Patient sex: M
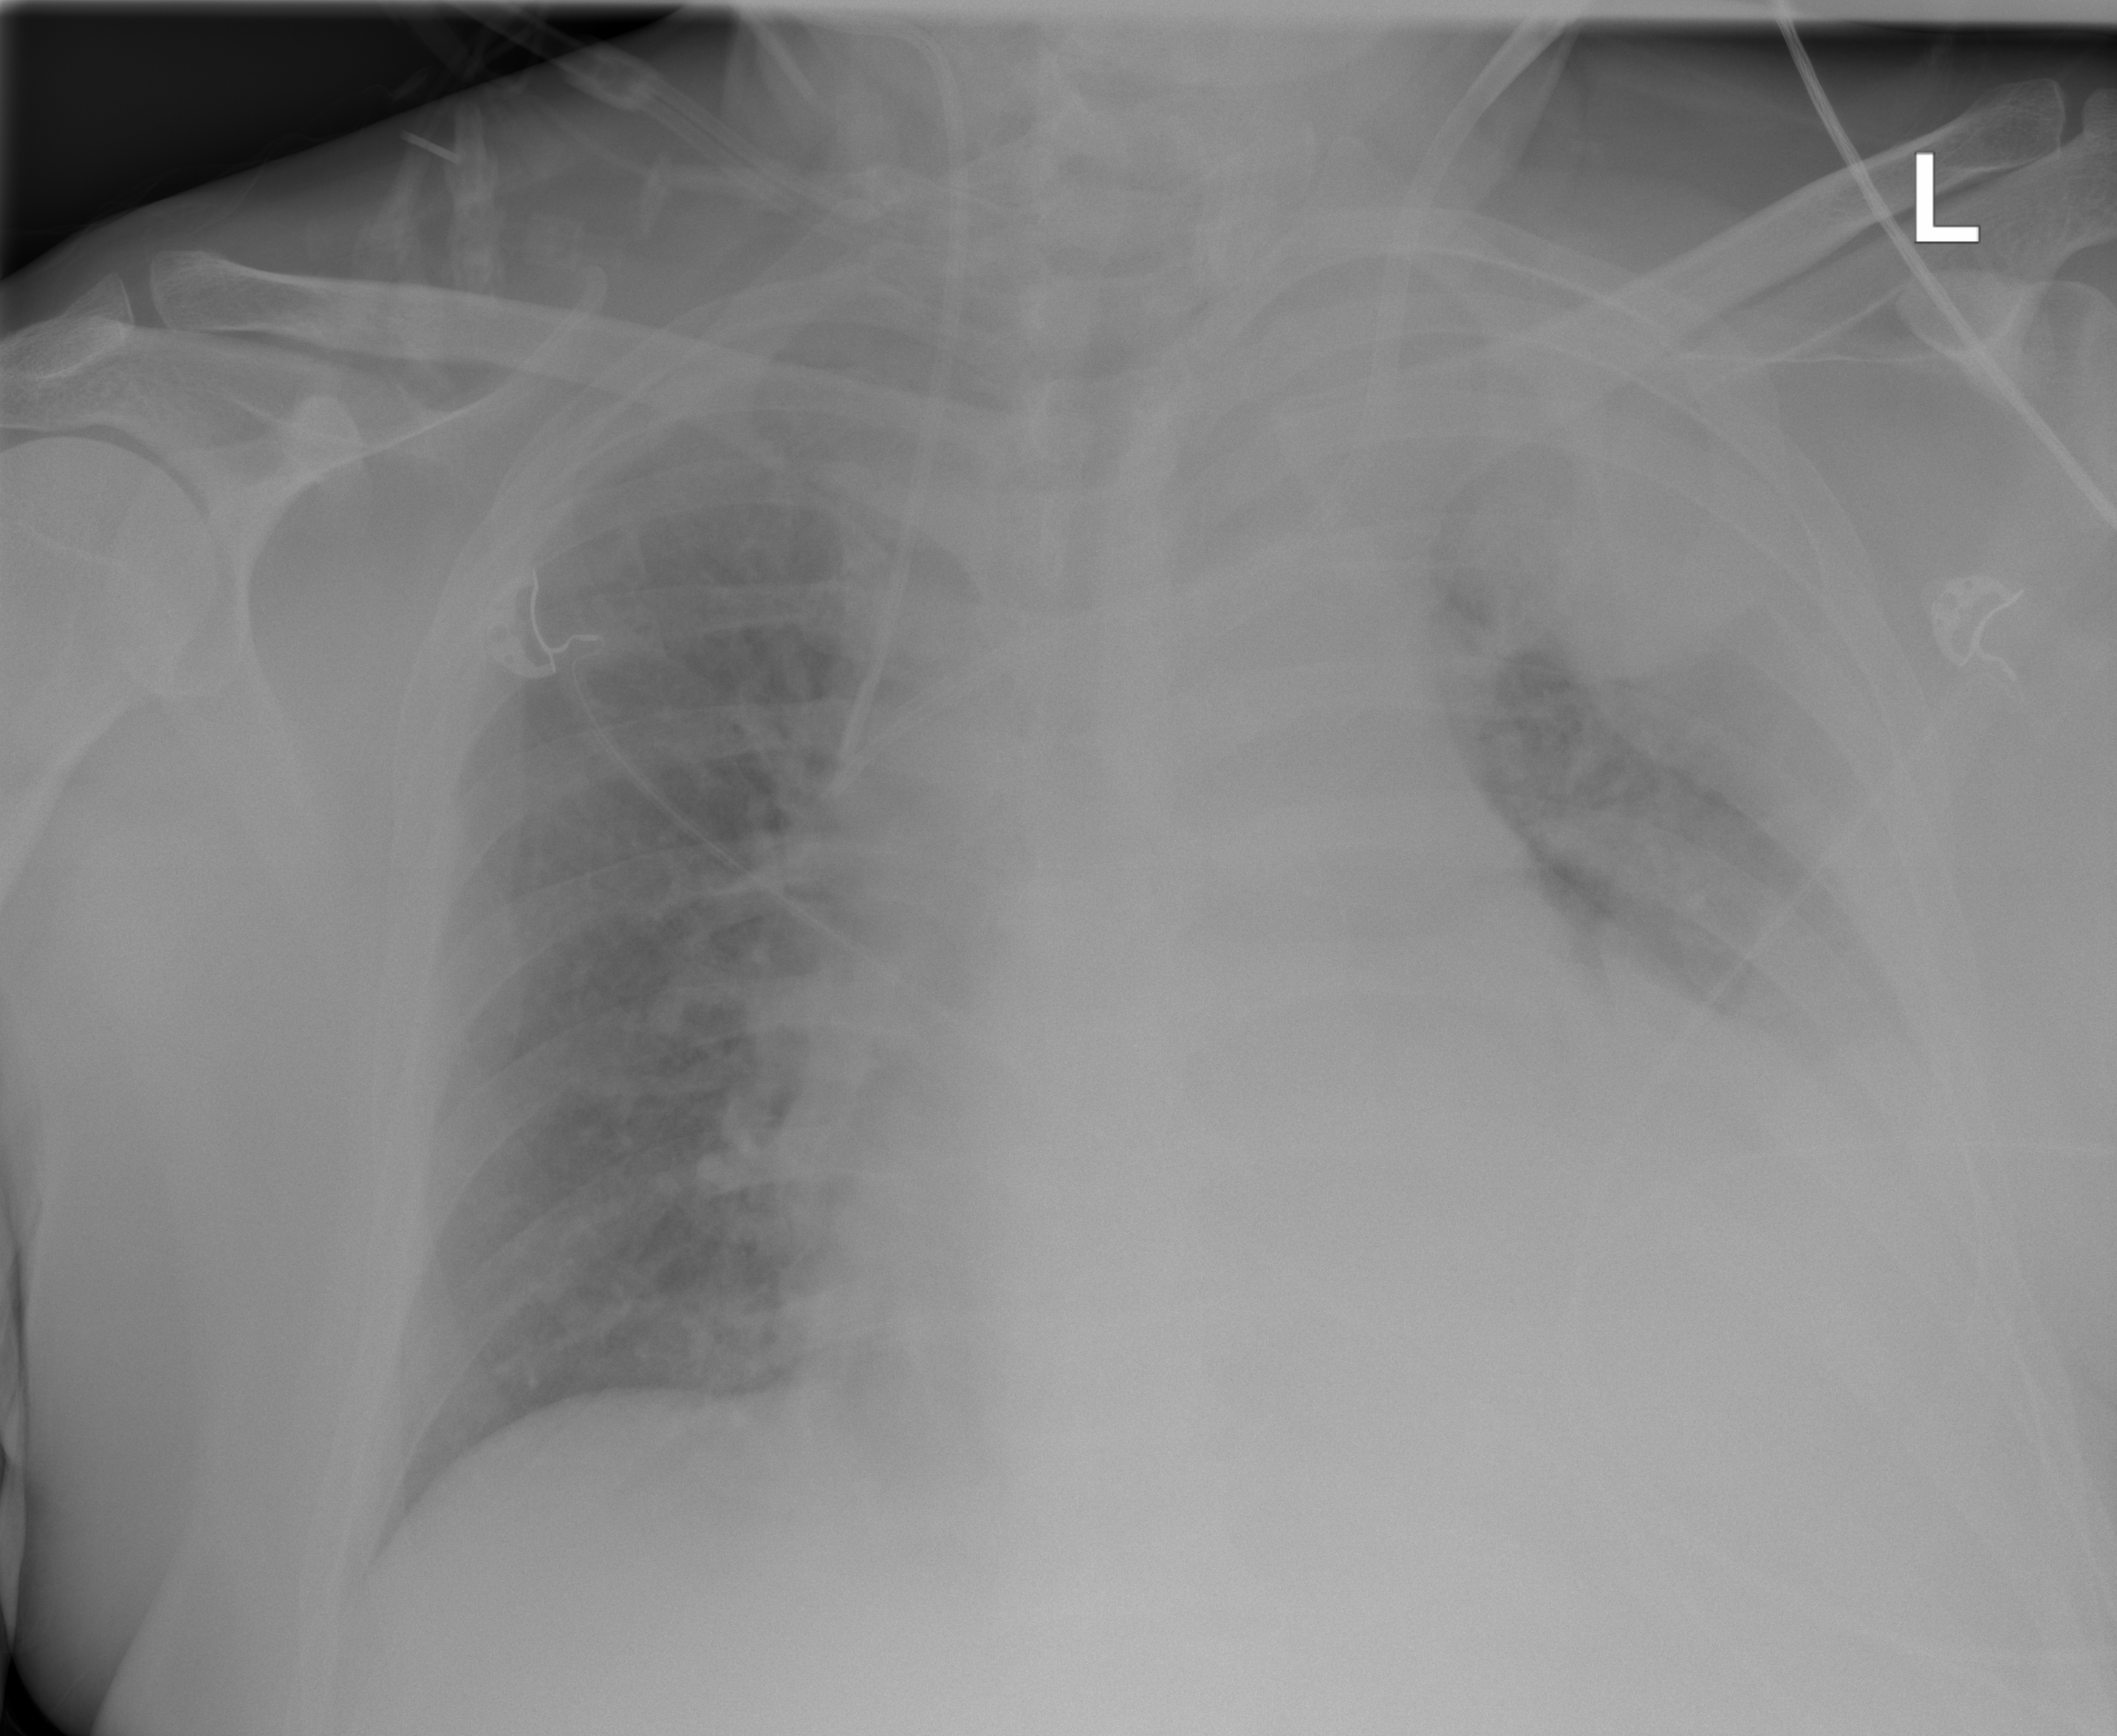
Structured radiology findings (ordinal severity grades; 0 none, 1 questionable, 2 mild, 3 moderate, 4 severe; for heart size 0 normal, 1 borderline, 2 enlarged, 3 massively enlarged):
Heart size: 2
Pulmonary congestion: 0
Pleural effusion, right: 0
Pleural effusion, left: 3
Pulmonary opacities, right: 0
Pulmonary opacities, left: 0
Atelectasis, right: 0
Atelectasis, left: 0